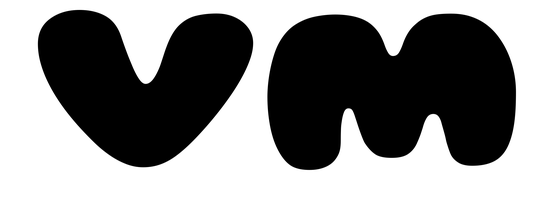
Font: Gluten_Black